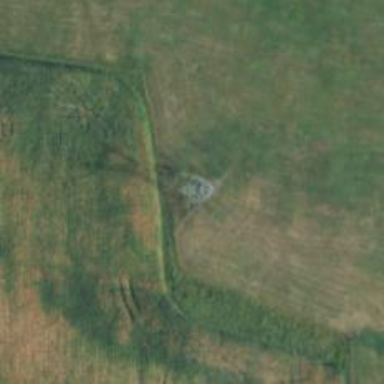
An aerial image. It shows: Power tower.